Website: macys
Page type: customer-info-address
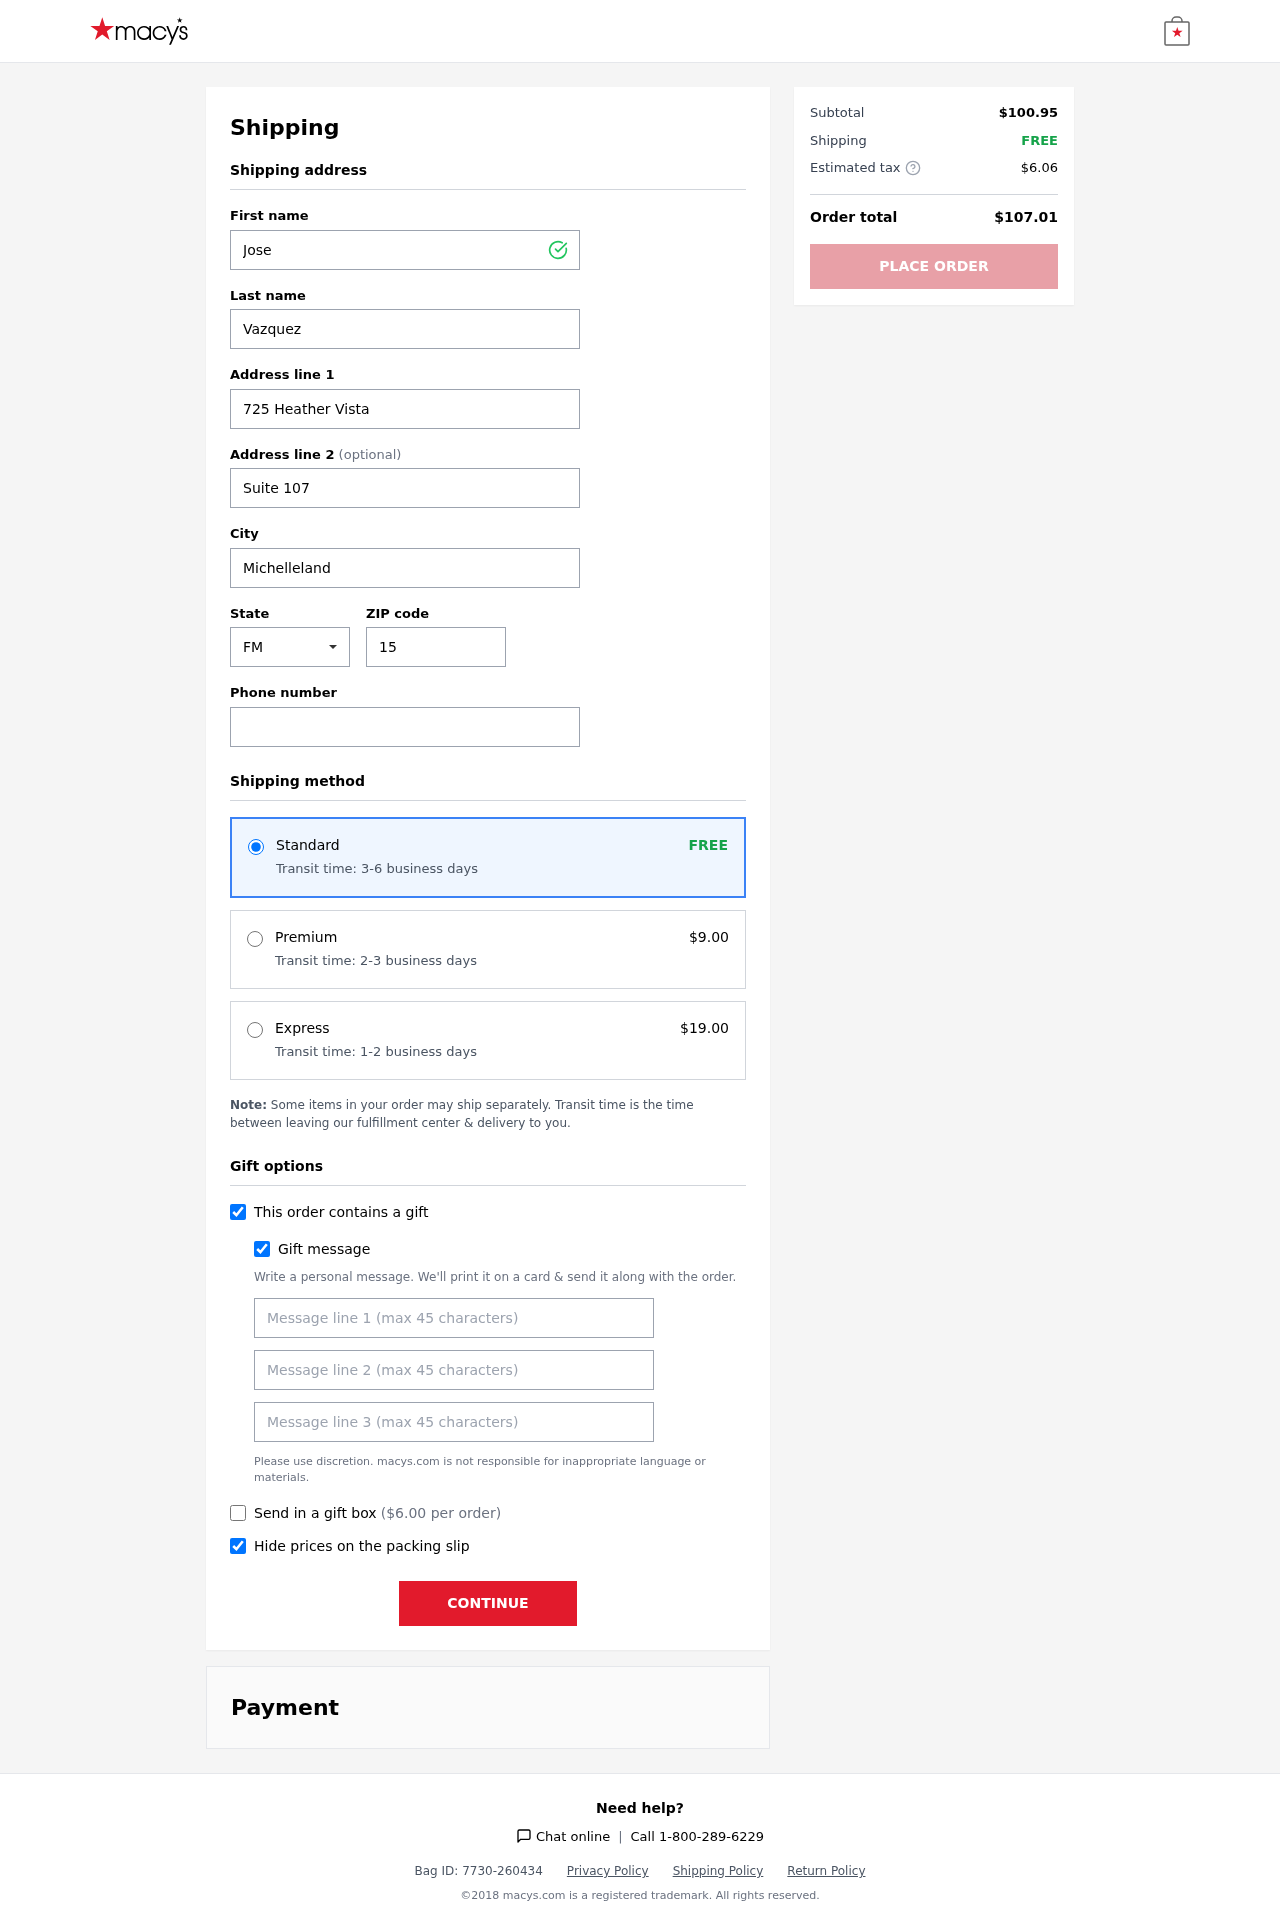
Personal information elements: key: PII_CITY
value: Michelleland
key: PII_FIRSTNAME
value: Jose
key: PII_GIFT_MESSAGE
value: Hey Tracy, I thought you’d love these cozy sheets to add a touch of elegance to your space. Wishing you restful nights and sweet dreams in your new home! Enjoy!  Jose
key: PII_LASTNAME
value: Vazquez
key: PII_PHONE
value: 9443882607
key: PII_POSTCODE
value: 15691
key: PII_STATE_ABBR
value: FM
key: PII_STREET
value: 725 Heather Vista
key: PII_STREET2
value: Suite 107
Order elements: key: ORDER_SHIPPING_STANDARD
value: FREE
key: ORDER_SHIPPING_STANDARD_TIME
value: Transit time: 3-6 business days
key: ORDER_SHIPPING_PREMIUM
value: $9.00
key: ORDER_SHIPPING_PREMIUM_TIME
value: Transit time: 2-3 business days
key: ORDER_SHIPPING_EXPRESS
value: $19.00
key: ORDER_SHIPPING_EXPRESS_TIME
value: Transit time: 1-2 business days
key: ORDER_GIFT_BOX_FEE
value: $6.00
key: ORDER_SUBTOTAL
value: $100.95
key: ORDER_SHIPPING_COST
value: FREE
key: ORDER_TAX
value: $6.06
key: ORDER_TOTAL
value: $107.01